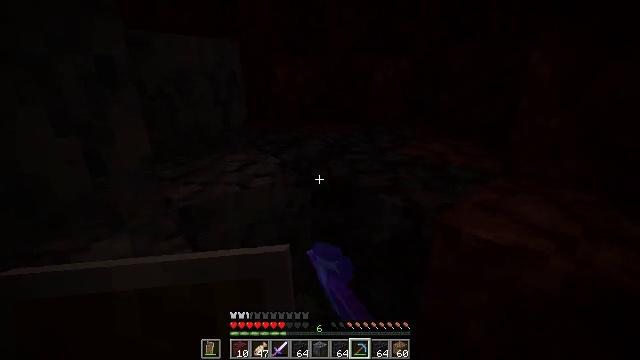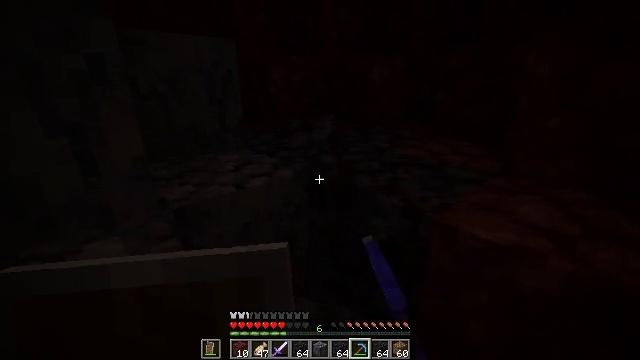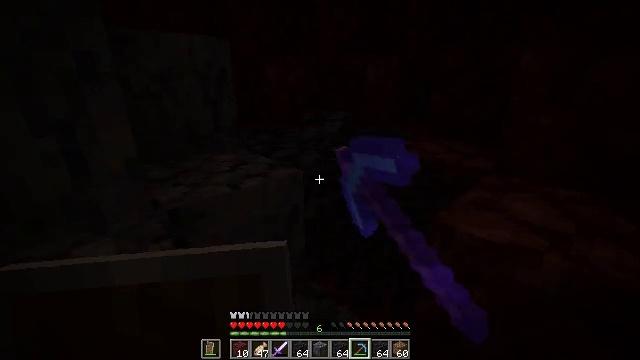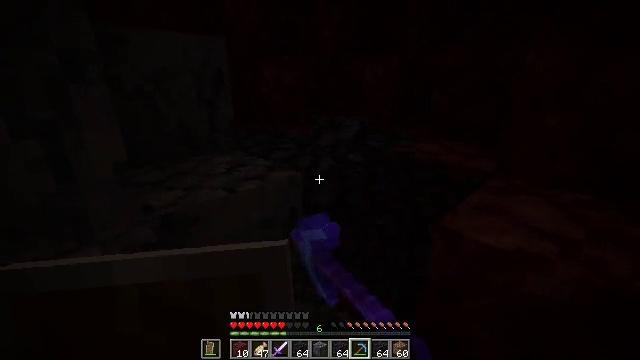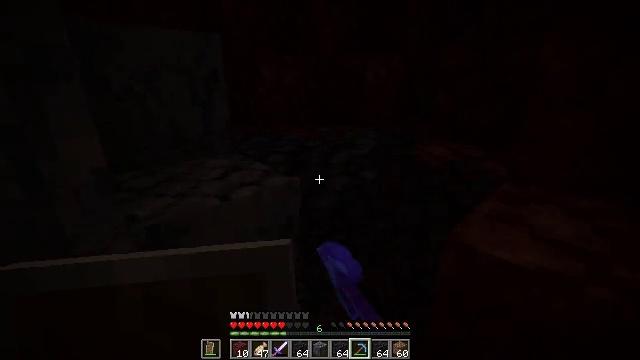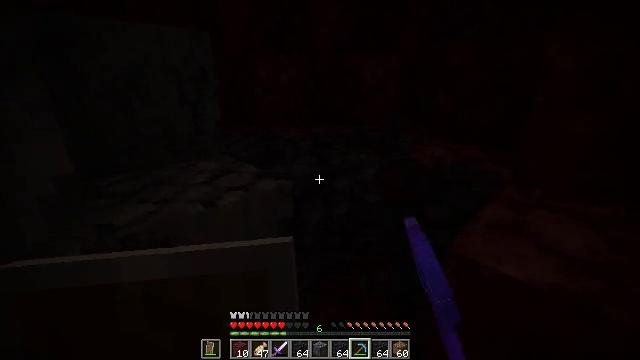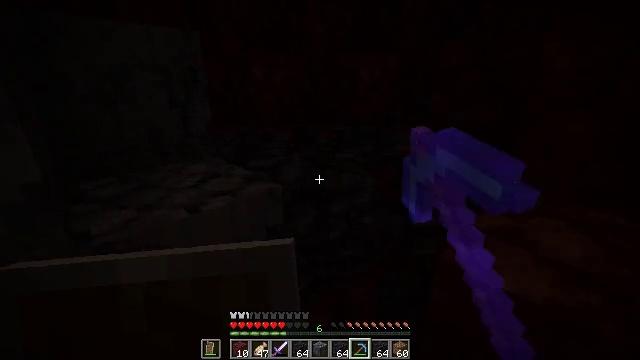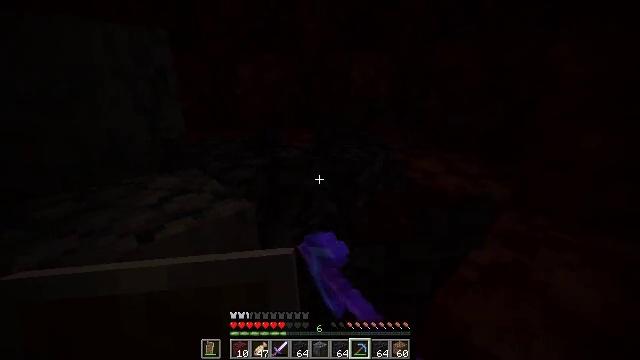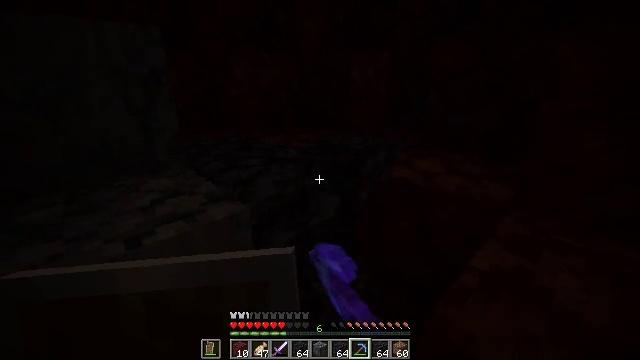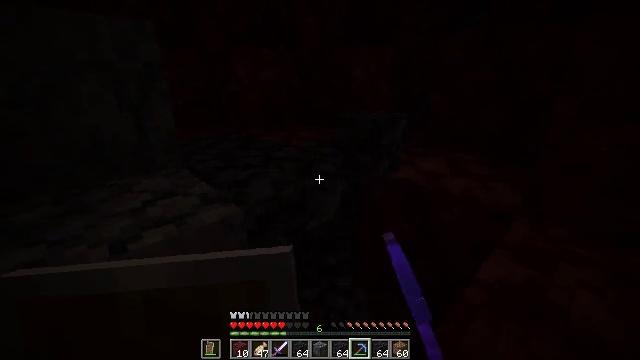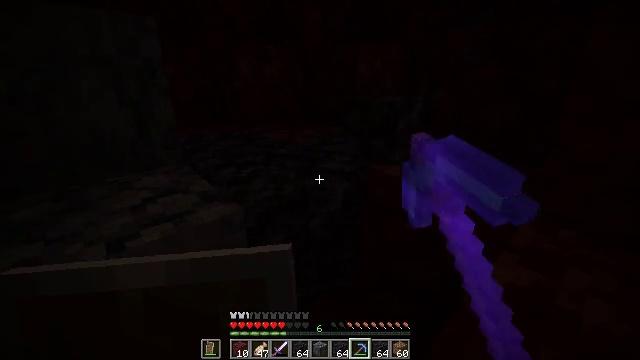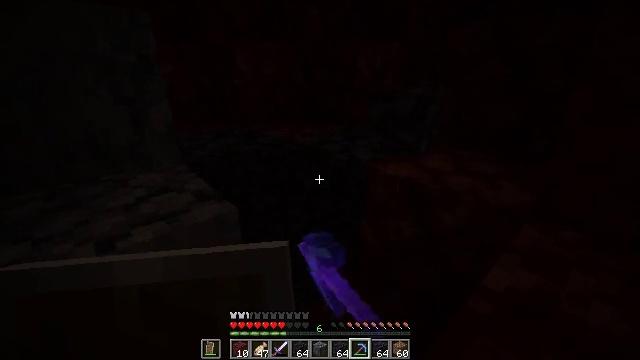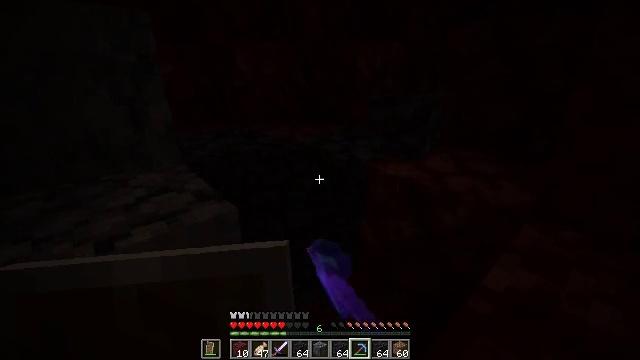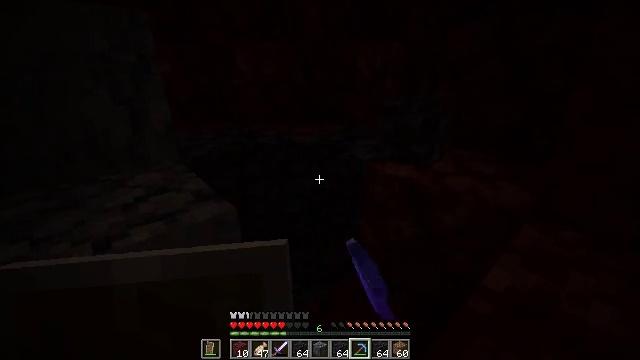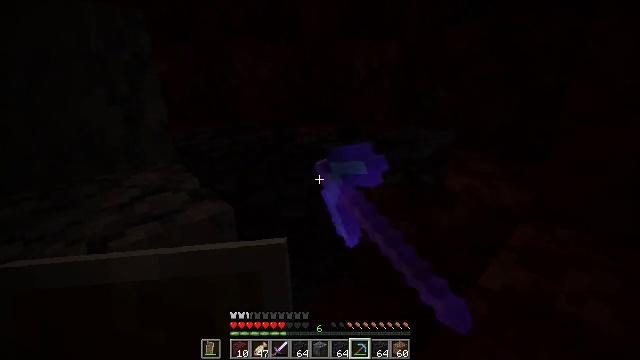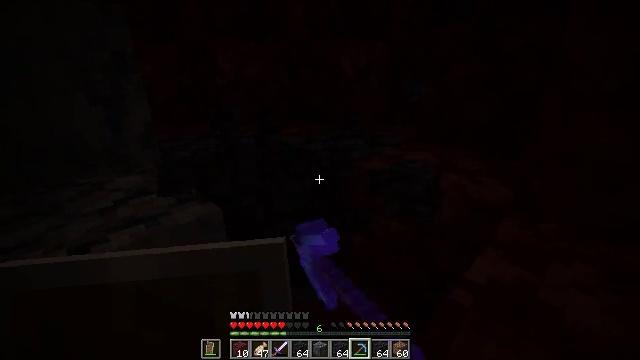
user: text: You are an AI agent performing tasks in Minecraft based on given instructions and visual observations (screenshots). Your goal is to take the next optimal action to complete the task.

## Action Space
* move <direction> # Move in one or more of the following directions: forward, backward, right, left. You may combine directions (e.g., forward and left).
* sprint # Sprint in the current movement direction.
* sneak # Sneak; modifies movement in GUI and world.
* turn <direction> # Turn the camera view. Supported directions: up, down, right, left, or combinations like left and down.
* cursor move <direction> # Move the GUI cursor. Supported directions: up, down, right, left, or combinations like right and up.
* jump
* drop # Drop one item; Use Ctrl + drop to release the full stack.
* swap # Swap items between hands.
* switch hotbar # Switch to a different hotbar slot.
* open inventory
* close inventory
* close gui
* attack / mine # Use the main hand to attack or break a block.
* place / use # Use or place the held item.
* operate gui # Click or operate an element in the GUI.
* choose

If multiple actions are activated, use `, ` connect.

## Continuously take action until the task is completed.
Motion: motion action
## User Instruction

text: Dig up blackstone from the depths.
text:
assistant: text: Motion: attack / mine
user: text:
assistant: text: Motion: turn right, attack / mine
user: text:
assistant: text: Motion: move forward, attack / mine
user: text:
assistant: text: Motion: move forward, attack / mine
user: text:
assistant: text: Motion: move forward, attack / mine
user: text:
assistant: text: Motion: move forward, attack / mine
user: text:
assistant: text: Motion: move forward, attack / mine
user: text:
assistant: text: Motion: attack / mine
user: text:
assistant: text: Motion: attack / mine
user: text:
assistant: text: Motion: turn left, attack / mine
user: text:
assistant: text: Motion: attack / mine
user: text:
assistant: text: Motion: attack / mine
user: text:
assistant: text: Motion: attack / mine
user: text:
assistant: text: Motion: attack / mine
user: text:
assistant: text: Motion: turn right, attack / mine
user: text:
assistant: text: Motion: turn right, attack / mine
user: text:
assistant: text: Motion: attack / mine
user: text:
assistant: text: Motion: attack / mine
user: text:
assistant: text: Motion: attack / mine
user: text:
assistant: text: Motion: move forward, attack / mine
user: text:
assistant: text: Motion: move forward, turn left, attack / mine
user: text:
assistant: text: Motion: move forward, turn left, attack / mine
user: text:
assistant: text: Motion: move forward, turn left
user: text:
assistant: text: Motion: move forward, turn left
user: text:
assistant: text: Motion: move forward, turn left and down
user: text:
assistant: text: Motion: move forward, turn left and down
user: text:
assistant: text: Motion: turn left
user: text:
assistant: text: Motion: attack / mine
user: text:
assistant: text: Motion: attack / mine
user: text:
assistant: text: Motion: attack / mine